Question: I will attempt to not be a "help vampire", as described in the article you reference on github. The jQuery fileuploader is quite spiffy and I want to use it.
Your uploader UI appears to work, but the back end part that writes the files to the actual server keeps giving me an error. Looking around the support forum, on Stack Overflow, and many other niches, I cannot find this very common problem addressed and solved.
The entire error from my server's error log is as follows:
Attempt to serve directory: /var/www/vhosts/md1network.com/httpdocs/user/profile/my-images/files/, referer: <URL>
I have already made sure that my upload directory is writable, having set the permissions to 777.
Here is a screenshot of the web page and errors in the console:

I'm looking for any troubleshooting steps I can take.
I have temporarily removed the page protection from my source, so that ANYBODY can attempt to troubleshoot my error:
Here's the link:
<URL>
Thanks.
Rick
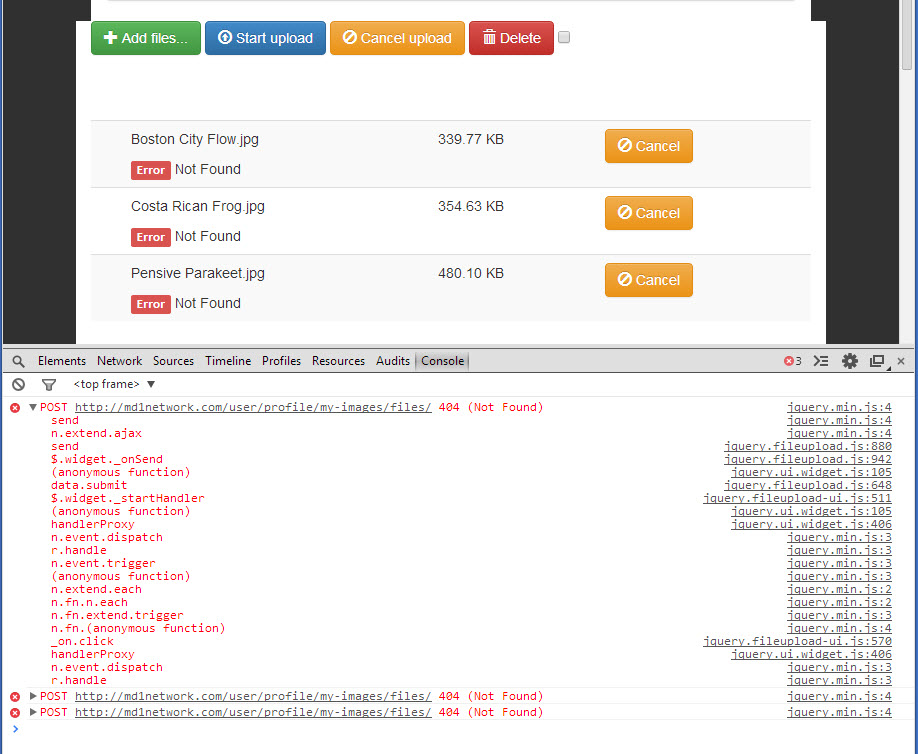
Answer: One critical element that I just realized is the parts of the configuration.
In the main.js file, the part for the url is actually where the php script index.php lives. There should only be files in that directory - the index.php and UploadHandler.php.
The script will automatically create the files directory if it does not exist and therefore should have execute permissions and write permissions enabled on the php directory so that the files directory can be created.
main.js
'''
// Initialize the jQuery File Upload widget:
$('#fileupload').fileupload({
// Uncomment the following to send cross-domain cookies:
//xhrFields: {withCredentials: true},
url: 'php/'
});
'''
UploadHandler.php
'''
$this->options = array(
'script_url' => $this->get_full_url().'/',
'upload_dir' => dirname($this->get_server_var('SCRIPT_FILENAME')).'/files/',
'upload_url' => $this->get_full_url().'/files/',
'''